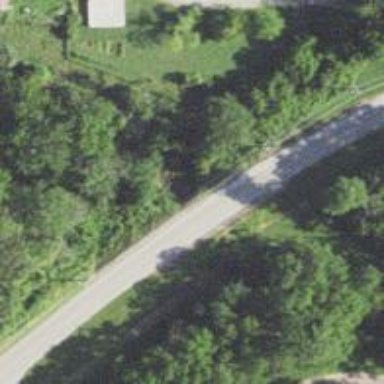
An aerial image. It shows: Tertiary road.